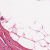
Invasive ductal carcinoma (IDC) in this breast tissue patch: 0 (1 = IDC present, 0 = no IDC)